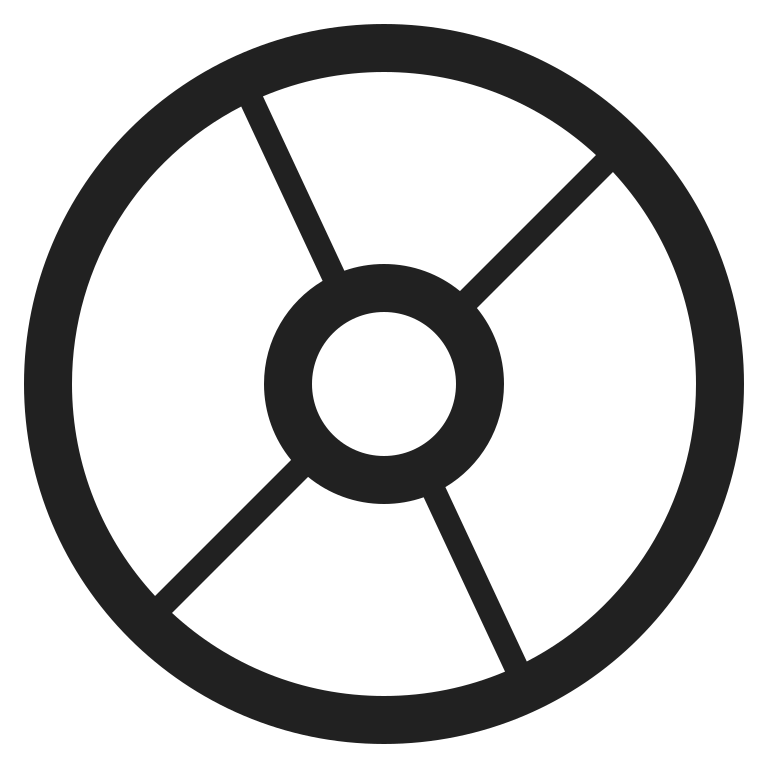
dvd high contrast